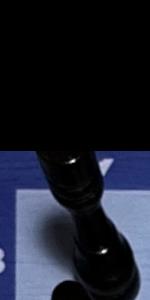
Label: Rook_Black